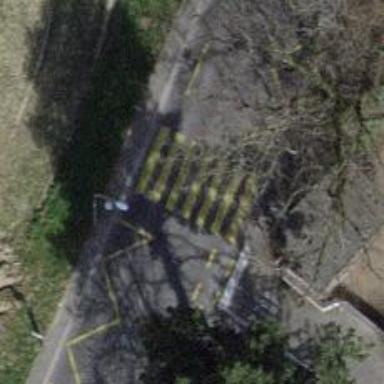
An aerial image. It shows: Zebra crossing for pedestrians.